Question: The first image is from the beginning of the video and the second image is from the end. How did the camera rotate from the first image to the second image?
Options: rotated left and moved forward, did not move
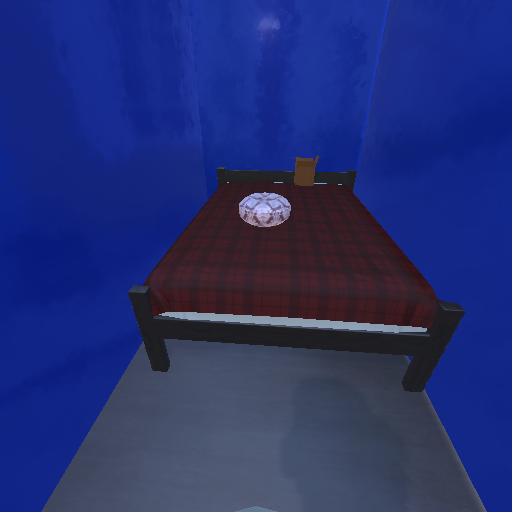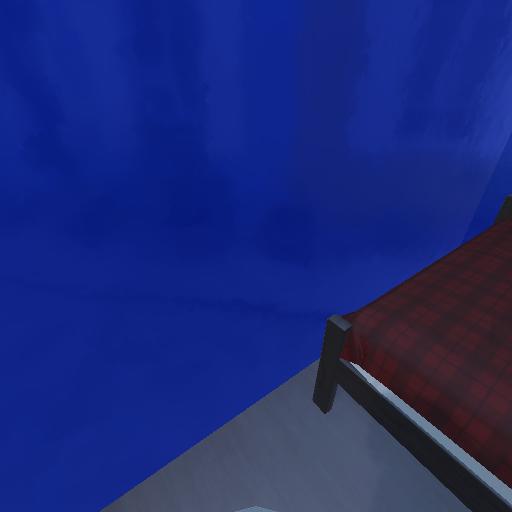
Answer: rotated left and moved forward